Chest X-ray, AP view. Patient: 81 years old, sex M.
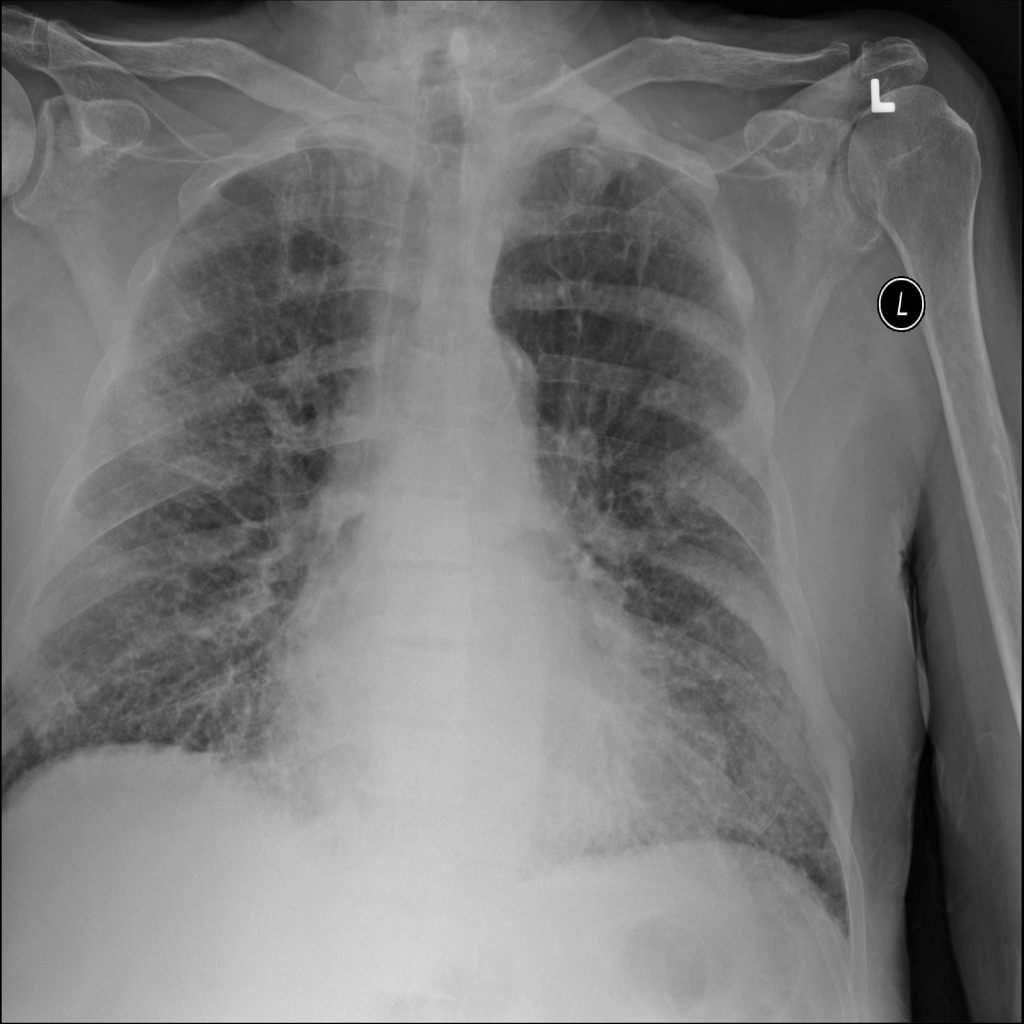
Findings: Fibrosis